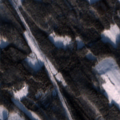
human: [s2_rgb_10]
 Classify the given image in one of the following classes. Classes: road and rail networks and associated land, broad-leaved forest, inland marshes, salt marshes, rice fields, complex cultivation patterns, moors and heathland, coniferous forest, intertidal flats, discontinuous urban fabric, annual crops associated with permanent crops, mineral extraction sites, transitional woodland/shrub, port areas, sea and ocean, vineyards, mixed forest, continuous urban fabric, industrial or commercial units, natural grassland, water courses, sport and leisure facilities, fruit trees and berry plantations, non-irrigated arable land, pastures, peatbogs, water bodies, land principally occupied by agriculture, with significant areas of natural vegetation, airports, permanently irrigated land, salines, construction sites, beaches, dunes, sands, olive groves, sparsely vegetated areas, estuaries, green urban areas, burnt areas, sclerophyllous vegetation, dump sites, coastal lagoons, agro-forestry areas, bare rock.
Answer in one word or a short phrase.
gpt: land principally occupied by agriculture, with significant areas of natural vegetation, coniferous forest, mixed forest